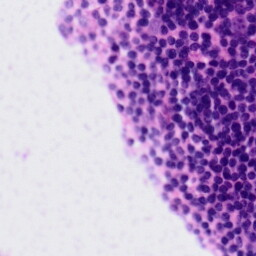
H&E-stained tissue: Tonsil